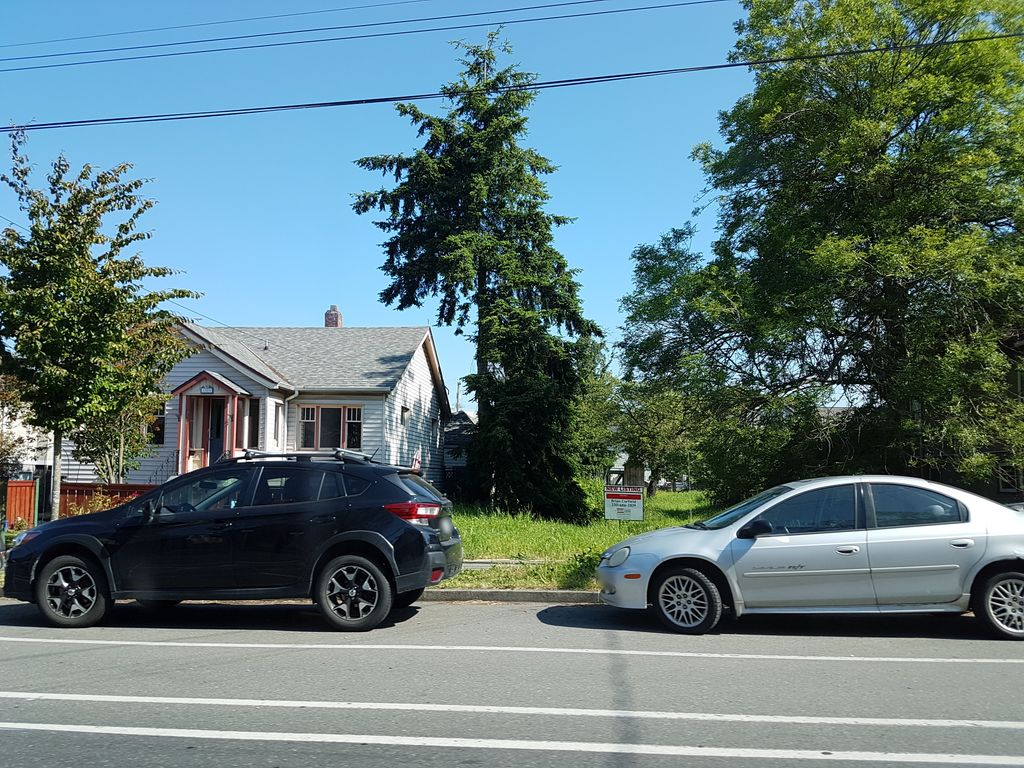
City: victoria